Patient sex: M
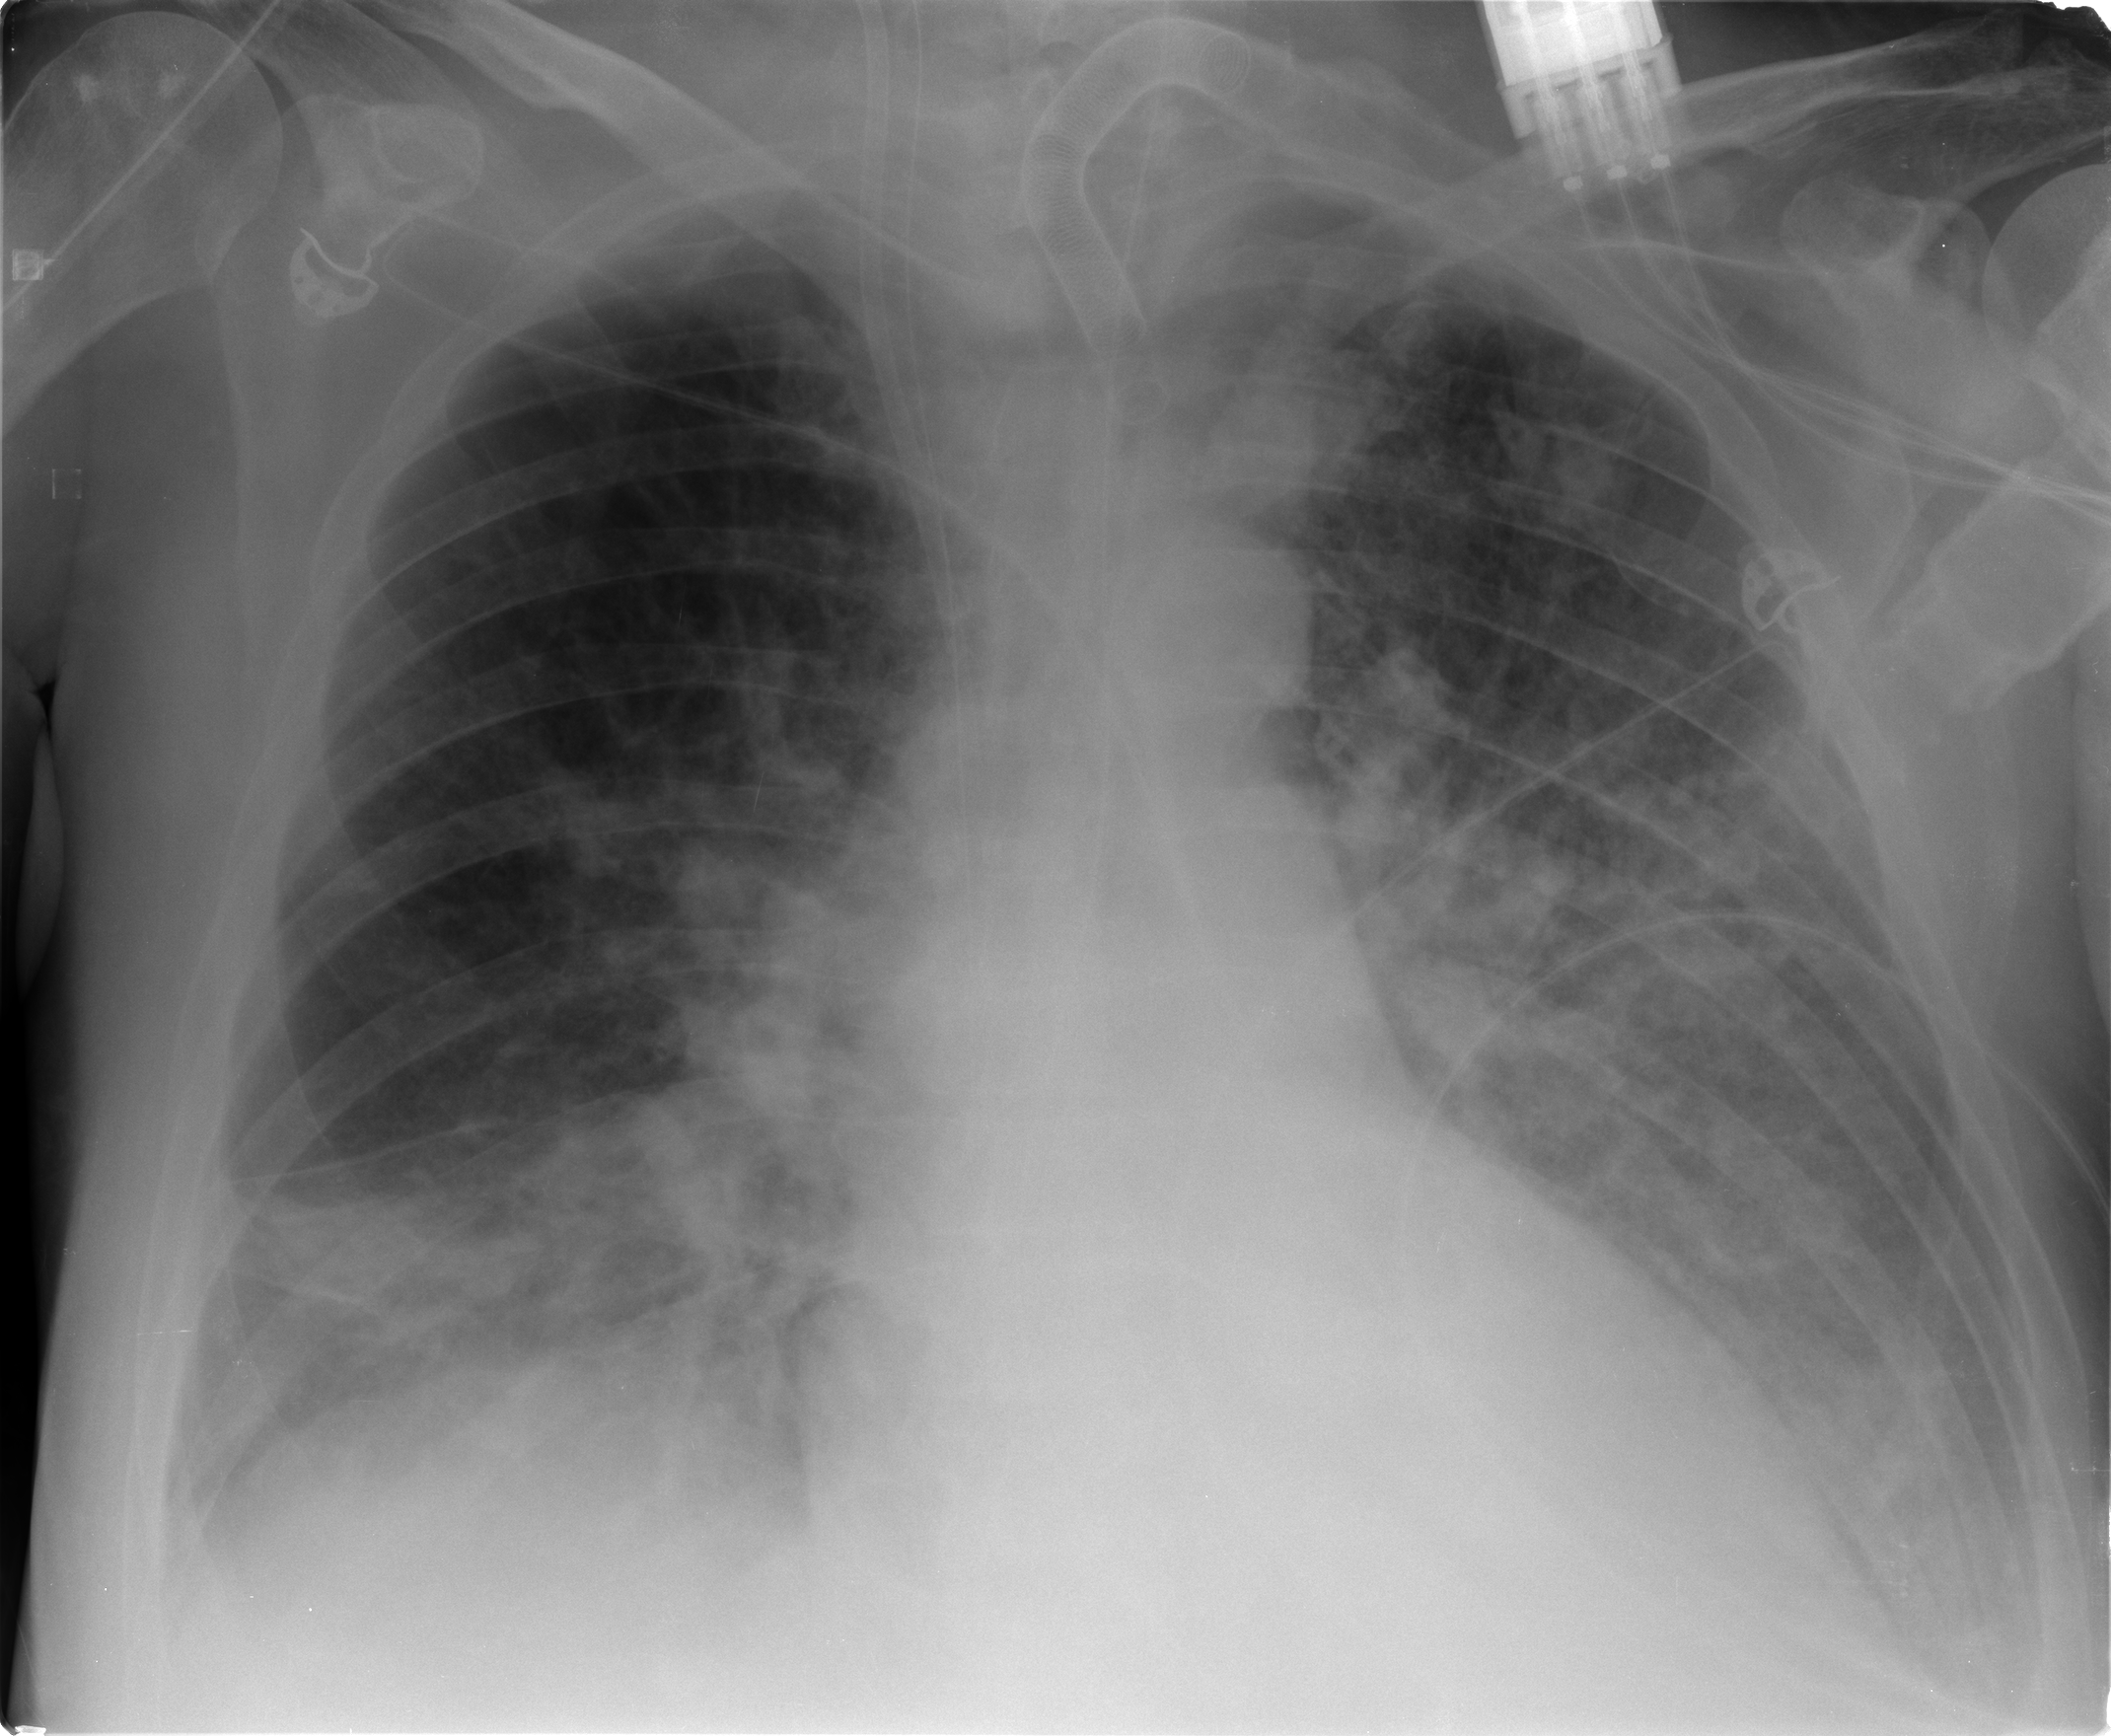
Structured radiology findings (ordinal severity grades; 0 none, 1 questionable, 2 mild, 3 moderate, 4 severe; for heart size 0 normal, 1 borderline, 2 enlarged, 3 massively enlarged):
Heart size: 2
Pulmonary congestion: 2
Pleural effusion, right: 2
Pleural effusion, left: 3
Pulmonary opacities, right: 2
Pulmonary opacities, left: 3
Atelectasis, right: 2
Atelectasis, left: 2